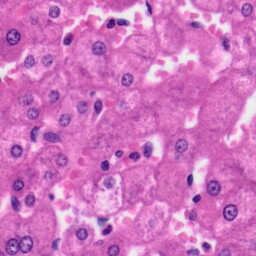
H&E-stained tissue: Liver